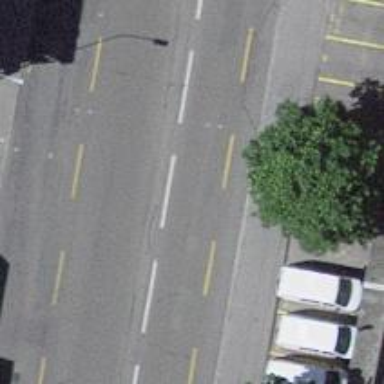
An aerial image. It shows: Tertiary road with asphalt surface. There is cycle lane along the road with trolley wires overhead.